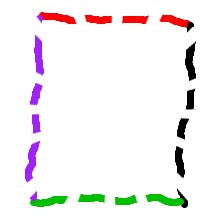
Shape: rectangle